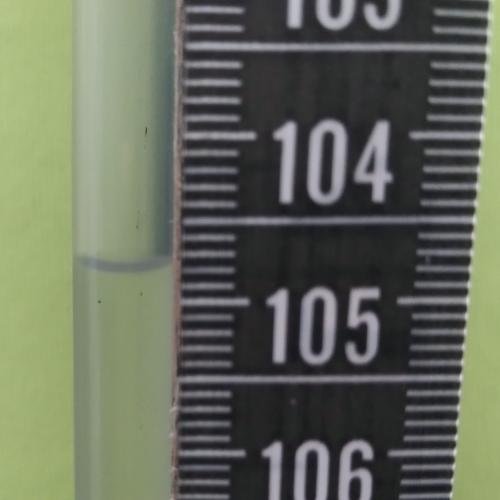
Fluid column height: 104.8 cm